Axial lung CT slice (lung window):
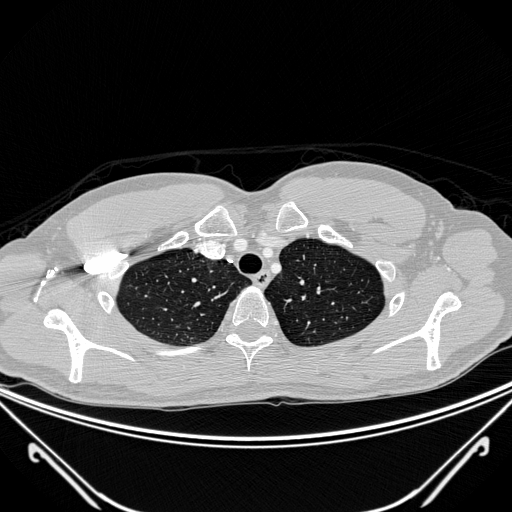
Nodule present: no